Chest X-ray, AP view. Patient: 33 years old, sex M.
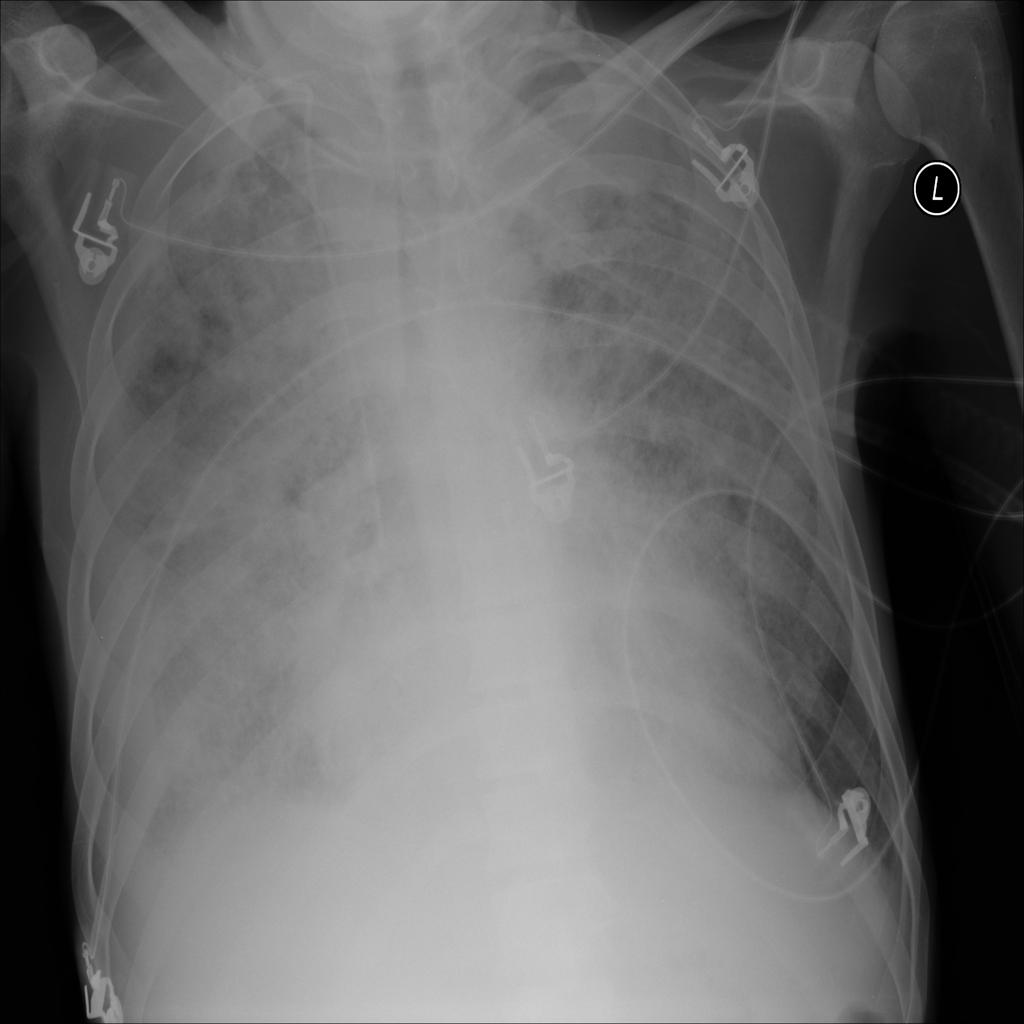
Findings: Pleural_Thickening